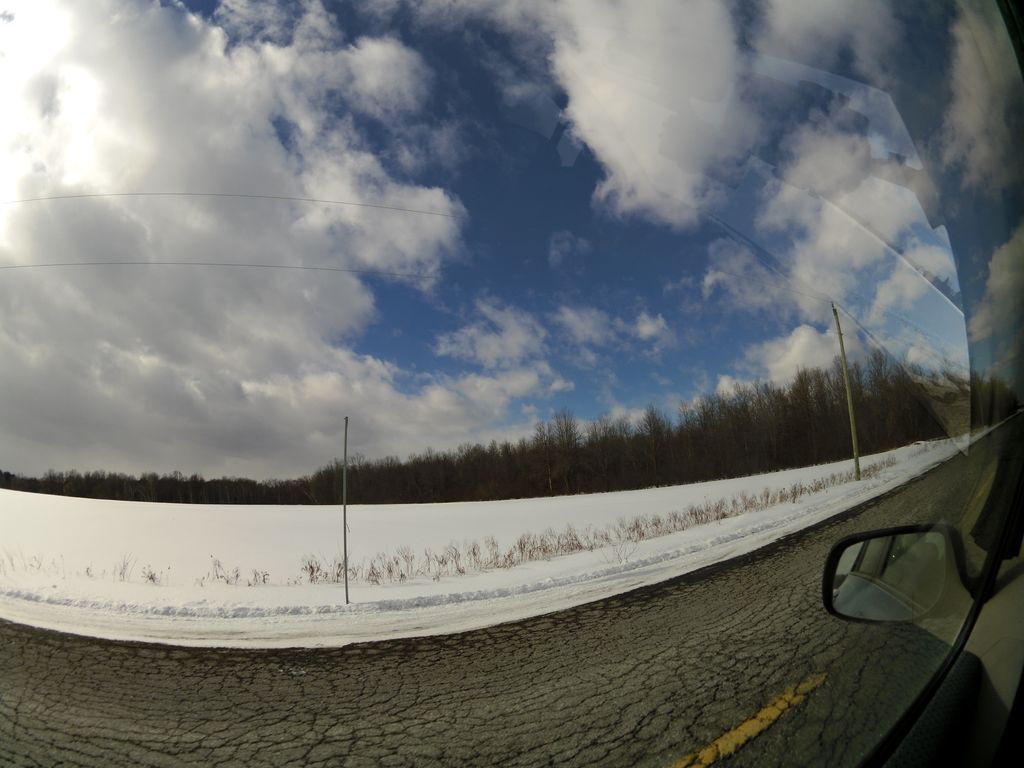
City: ottawa-gatineau